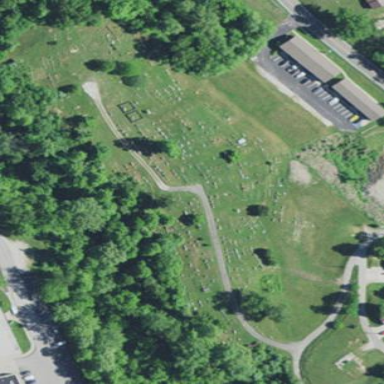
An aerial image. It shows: Cemetery.